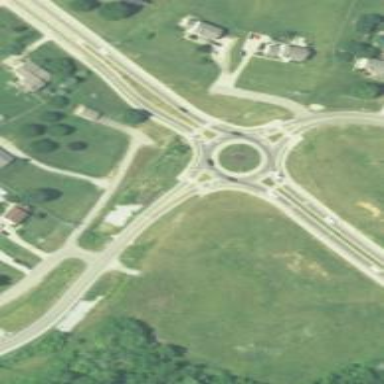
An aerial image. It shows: Secondary road leading to roundabout.